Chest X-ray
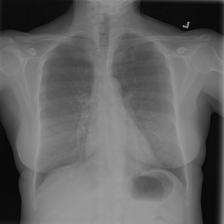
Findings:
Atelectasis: negative
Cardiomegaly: negative
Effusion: negative
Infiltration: positive
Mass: negative
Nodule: negative
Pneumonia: negative
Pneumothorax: negative
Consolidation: negative
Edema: negative
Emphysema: negative
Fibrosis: negative
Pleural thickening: negative
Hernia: negative